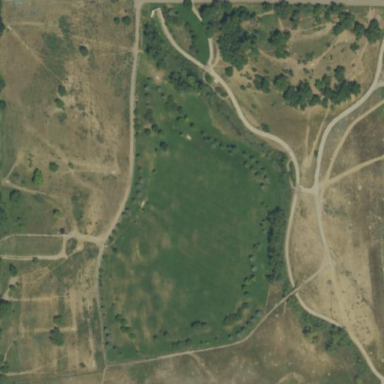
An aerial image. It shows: Disc golf course for leisure activity.